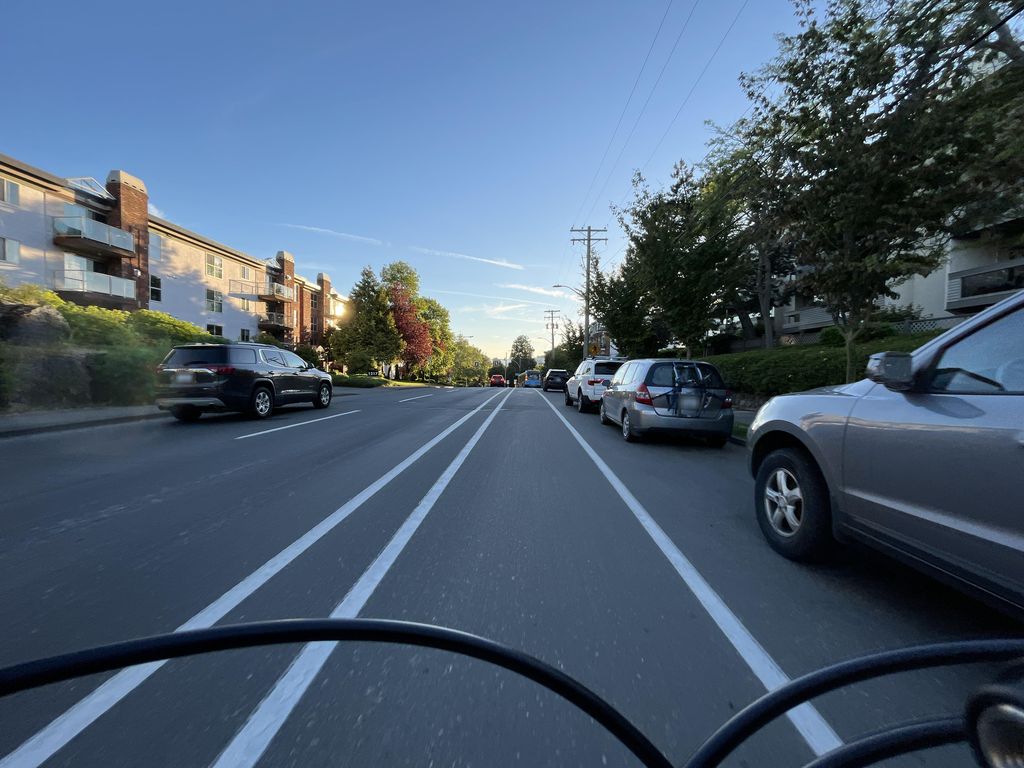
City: victoria